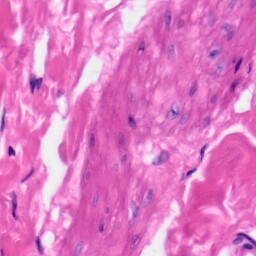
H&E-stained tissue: Skin